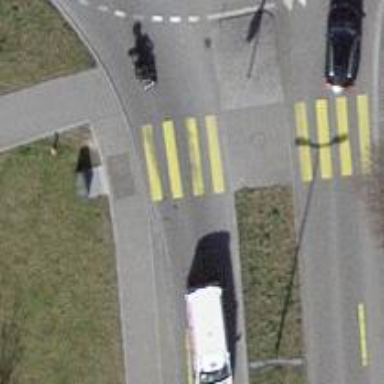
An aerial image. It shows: Uncontrolled zebra crossing on the road.